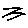
Label: zigzag